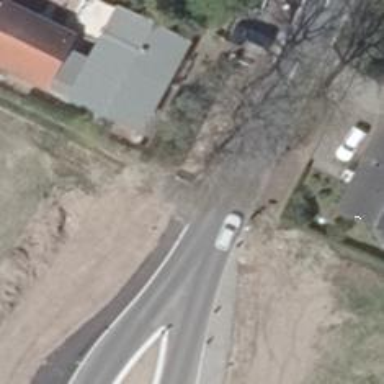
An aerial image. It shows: Asphalt path.